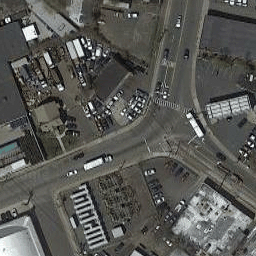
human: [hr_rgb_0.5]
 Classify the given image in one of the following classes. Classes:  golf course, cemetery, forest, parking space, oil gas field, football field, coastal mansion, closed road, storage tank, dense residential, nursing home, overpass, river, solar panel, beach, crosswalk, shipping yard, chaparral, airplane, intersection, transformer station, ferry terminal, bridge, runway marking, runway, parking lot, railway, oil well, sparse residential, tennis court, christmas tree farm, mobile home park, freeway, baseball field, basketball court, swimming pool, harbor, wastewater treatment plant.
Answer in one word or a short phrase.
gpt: intersection